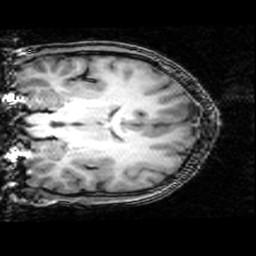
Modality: T1w
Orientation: coronal
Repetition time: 0.008948 s
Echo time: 0.001784 s